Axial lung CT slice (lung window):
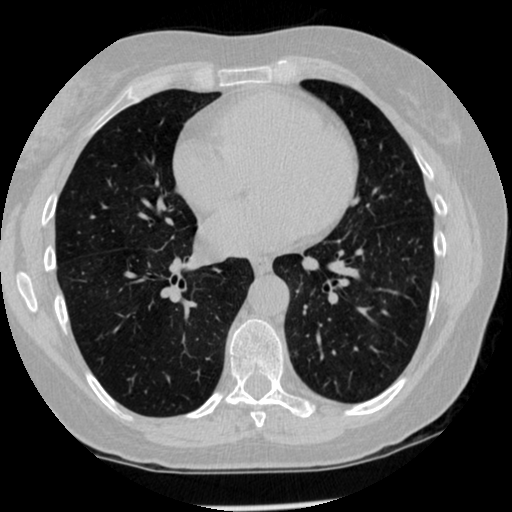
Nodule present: no